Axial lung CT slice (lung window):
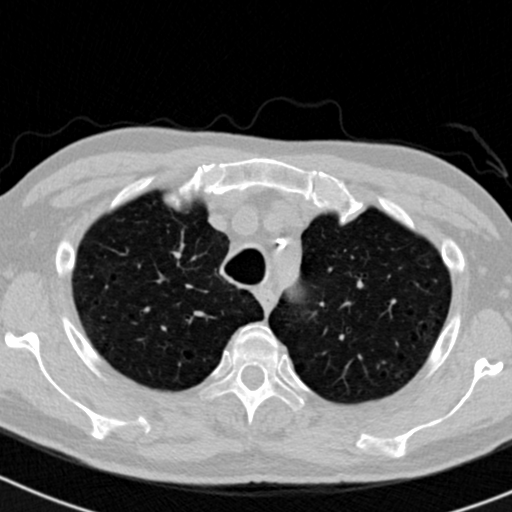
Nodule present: no